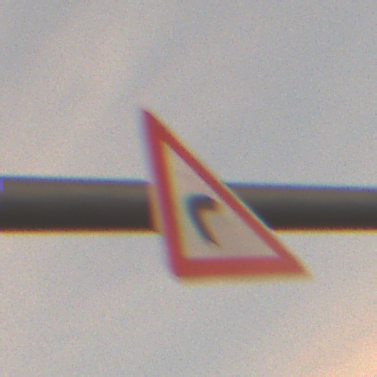
Verkehrszeichen: KurveRechts
Umgebung: Outdoor, Nature
Tageszeit: SunriseSunset
Wetter: PartlyCloudy
Licht: Natural
Jahreszeit: NotSpecified
Kontrast: LowContrast